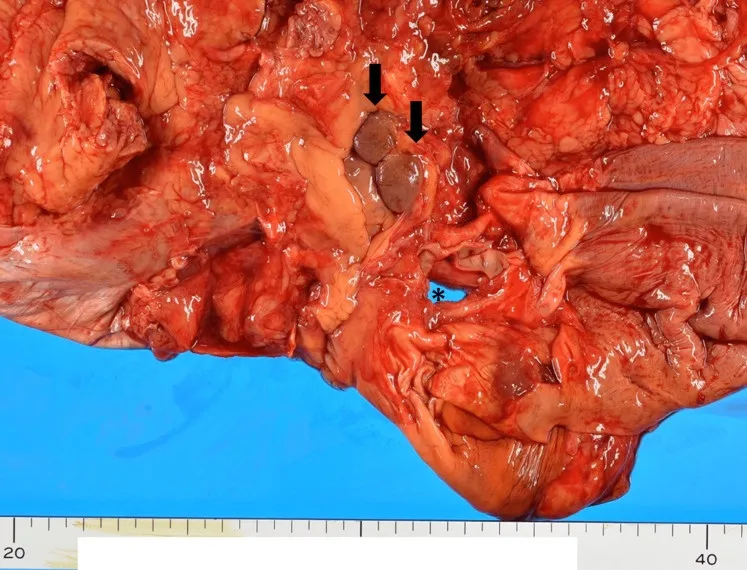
Macroscopic appearance of the ectopic liver lobes. After the liver is dissected, the diaphragm is observed from the abdominal side. Two 1-cm brownish masses are arranged in juxtaposition (arrows); two masses were distinct. No continuity between the masses and diaphragm was detected. The asterisk indicates an esophageal hiatus.
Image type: pathology (h&e)